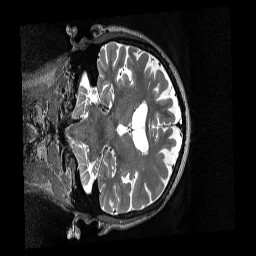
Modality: T2w
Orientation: coronal
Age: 79
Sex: female
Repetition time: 3.2 s
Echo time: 0.563 s